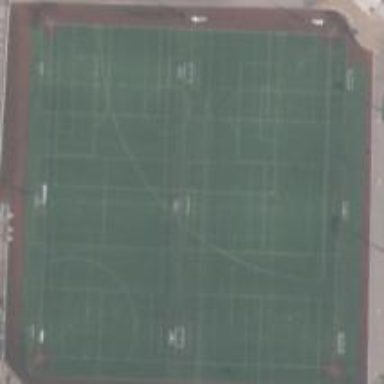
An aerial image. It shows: Soccer pitch designated for leisure and sports activities.